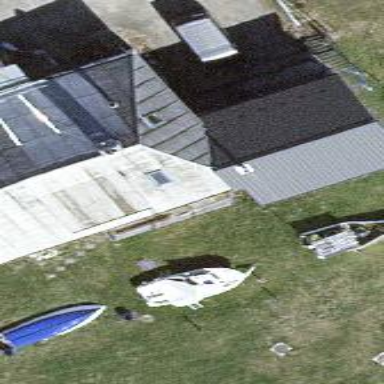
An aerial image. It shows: Building with gabled roof.